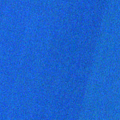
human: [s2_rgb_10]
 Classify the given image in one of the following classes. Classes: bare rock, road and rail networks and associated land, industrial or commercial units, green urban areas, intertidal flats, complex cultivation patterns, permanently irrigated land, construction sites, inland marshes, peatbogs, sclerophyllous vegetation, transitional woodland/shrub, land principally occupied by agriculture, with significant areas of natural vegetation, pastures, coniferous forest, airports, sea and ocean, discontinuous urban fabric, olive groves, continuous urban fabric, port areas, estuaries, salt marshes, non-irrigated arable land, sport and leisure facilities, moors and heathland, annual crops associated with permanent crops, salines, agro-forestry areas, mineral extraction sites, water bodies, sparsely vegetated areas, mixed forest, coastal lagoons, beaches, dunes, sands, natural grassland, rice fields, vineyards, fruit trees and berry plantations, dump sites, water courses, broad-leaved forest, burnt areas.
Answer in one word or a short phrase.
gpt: sea and ocean